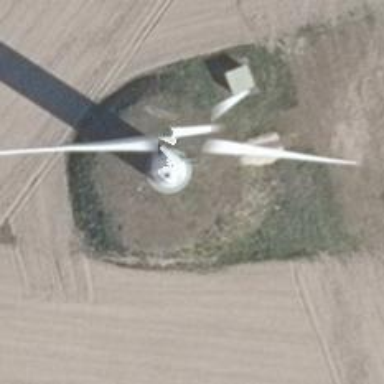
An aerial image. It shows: Wind-powered generator.